Question: I would like to present data using 'PROC SGPLOT' as a scatter plot with error bars connected by a line and have the legend use both the point from the 'scatter' statement and the line from the 'series' statement.
Here are some data:
'''
data dat;
input x y high low grp $;
cards;
1 2.50 2.90 2.00 A
2 1.90 2.35 1.45 A
3 1.75 2.25 1.25 A
1 2.10 2.50 1.70 B
2 2.00 2.40 1.60 B
3 1.80 2.20 1.40 B
;
run;
'''
The code I would like to adjust:
'''
proc sgplot data=dat;
scatter x=x y=y / yerrorupper=high yerrorlower=low group=grp
groupdisplay=cluster clusterwidth=0.1
markerattrs=(size=7 symbol=circlefilled);
series x=x y=y / group=grp groupdisplay=cluster clusterwidth=0.1;
xaxis label='Time' values=(1,2,3);
yaxis label='Response' min=0 max=3.5;
keylegend / location=inside position=topright title="Group";
run;
'''
The current output:

I would like the legend to include just one instance each of 'A' and 'B' and for the symbol to be on top of the line in the legend as it is in the plot. How can I do this?
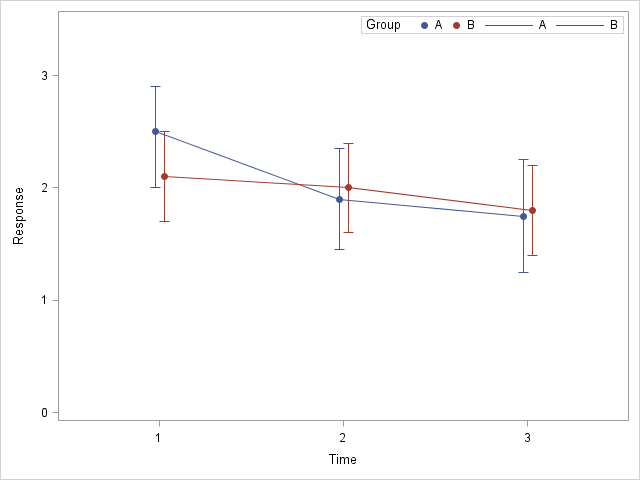
Answer: Add the markers to the SERIES plot and then only use the series for the legend.
'''
proc sgplot data=dat;
scatter x=x y=y / yerrorupper=high yerrorlower=low group=grp
groupdisplay=cluster clusterwidth=0.1
name="scatter";
series x=x y=y / markers markerattrs=(size=7 symbol=circlefilled)
group=grp groupdisplay=cluster clusterwidth=0.1 name="series";
xaxis label='Time' values=(1,2,3);
yaxis label='Response' min=0 max=3.5;
keylegend "series" / location=inside position=topright title="Group";
run;
'''
It produces this, which I think is what you want: